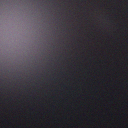
Screen state: off